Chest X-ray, AP view. Patient: 76 years old, sex F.
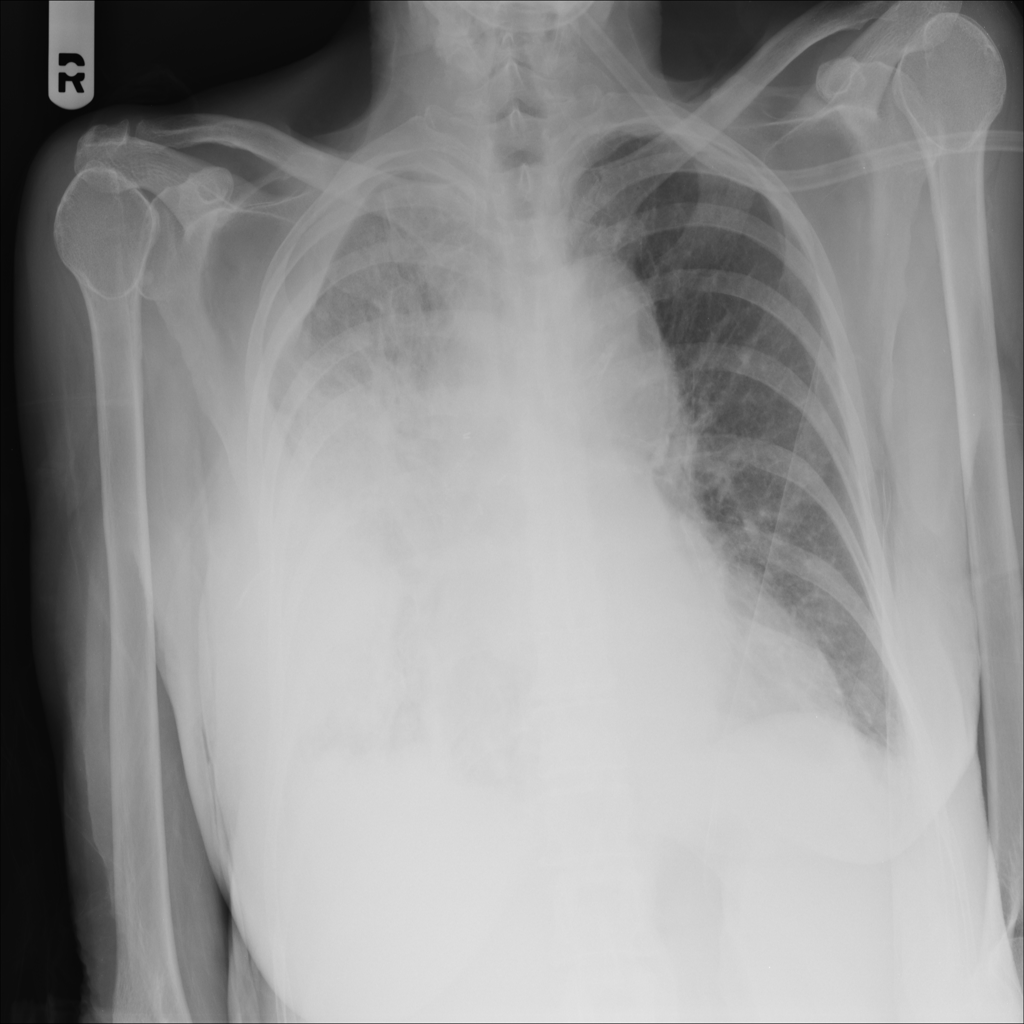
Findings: Consolidation, Effusion